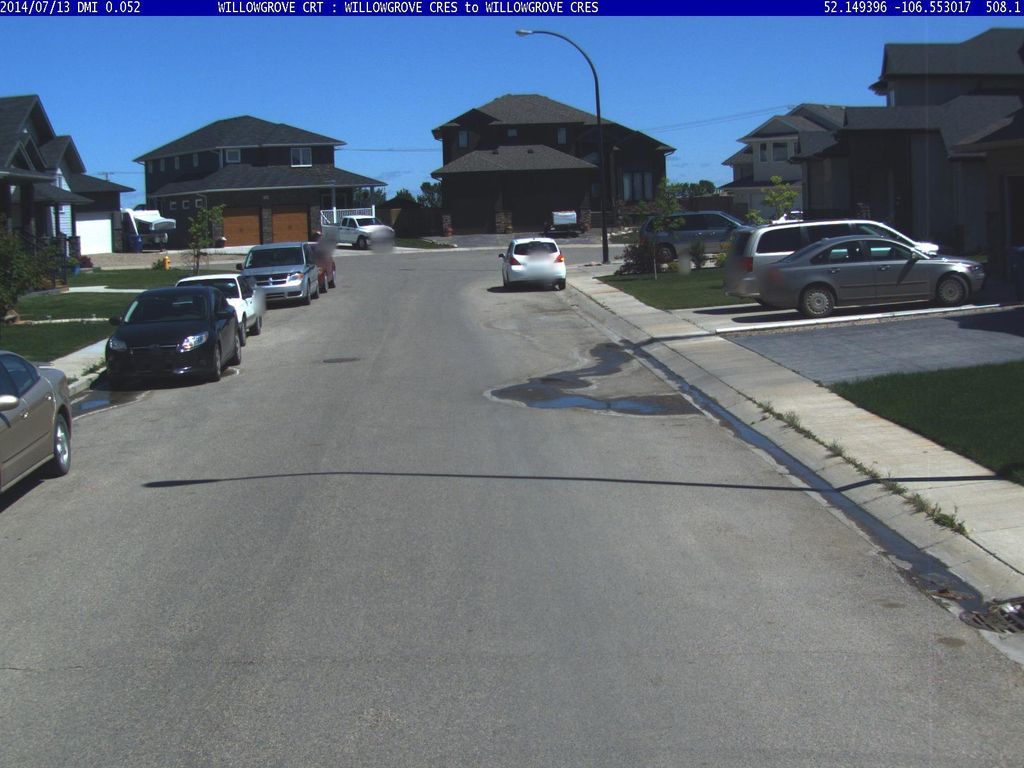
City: saskatoon